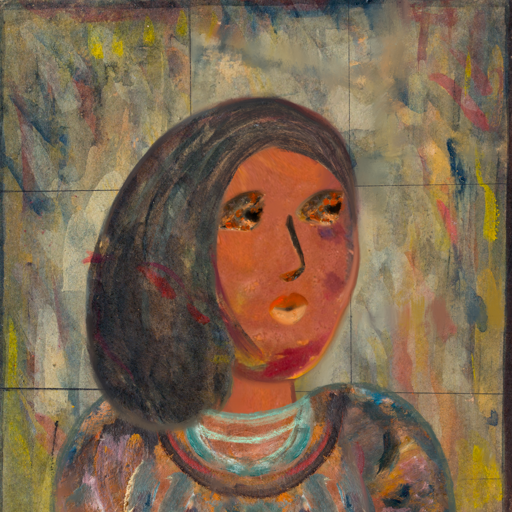
Background: GypsyMother, Head And Neck Side: Mother_And_Son_Son, Face Side: Gypsy_Queen, Bust: Boggyland, Hair Side: Gypsy_Mother, Head Accessory: Blank, Second Necklace: Blank, Necklace: Blank, Baby: Blank